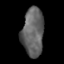
Tissue: skin
Cell type: T cells
Senescence score: 0.6939
Nuclear area (px): 1025
Mean DAPI intensity: 98.624